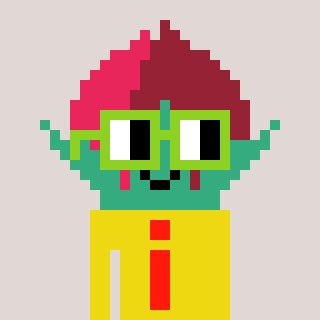
a pixel art character with square light green glasses, a rosebud-shaped head and a yellow-colored body on a warm background